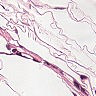
Metastatic tissue present: no